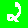
Digit: 2